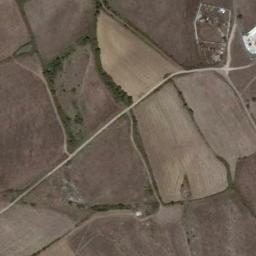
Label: terrace